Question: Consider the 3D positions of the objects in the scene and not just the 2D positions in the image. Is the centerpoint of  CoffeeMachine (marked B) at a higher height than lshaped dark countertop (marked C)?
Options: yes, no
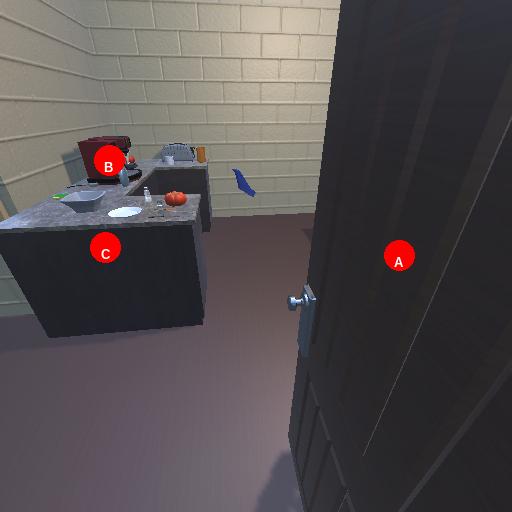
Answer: yes